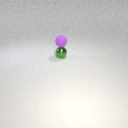
small purple rubber sphere above small green metal sphere